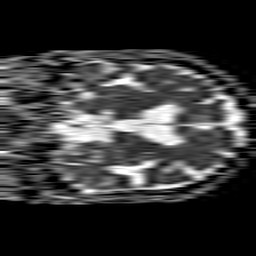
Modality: ADC
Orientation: coronal
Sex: female
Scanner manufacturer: philips
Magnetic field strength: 1.5 T
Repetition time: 4.6 s
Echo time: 0.08631 s